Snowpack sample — Snodgrass Mountain, Crested Butte, Colorado (2/4/25, 12:06 PM MST)
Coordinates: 38.923, -106.968
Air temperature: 35 °F
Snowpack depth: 80 cm
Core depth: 10 cm
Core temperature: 32 °F
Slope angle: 14°, slope face: 78°
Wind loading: low
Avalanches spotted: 0
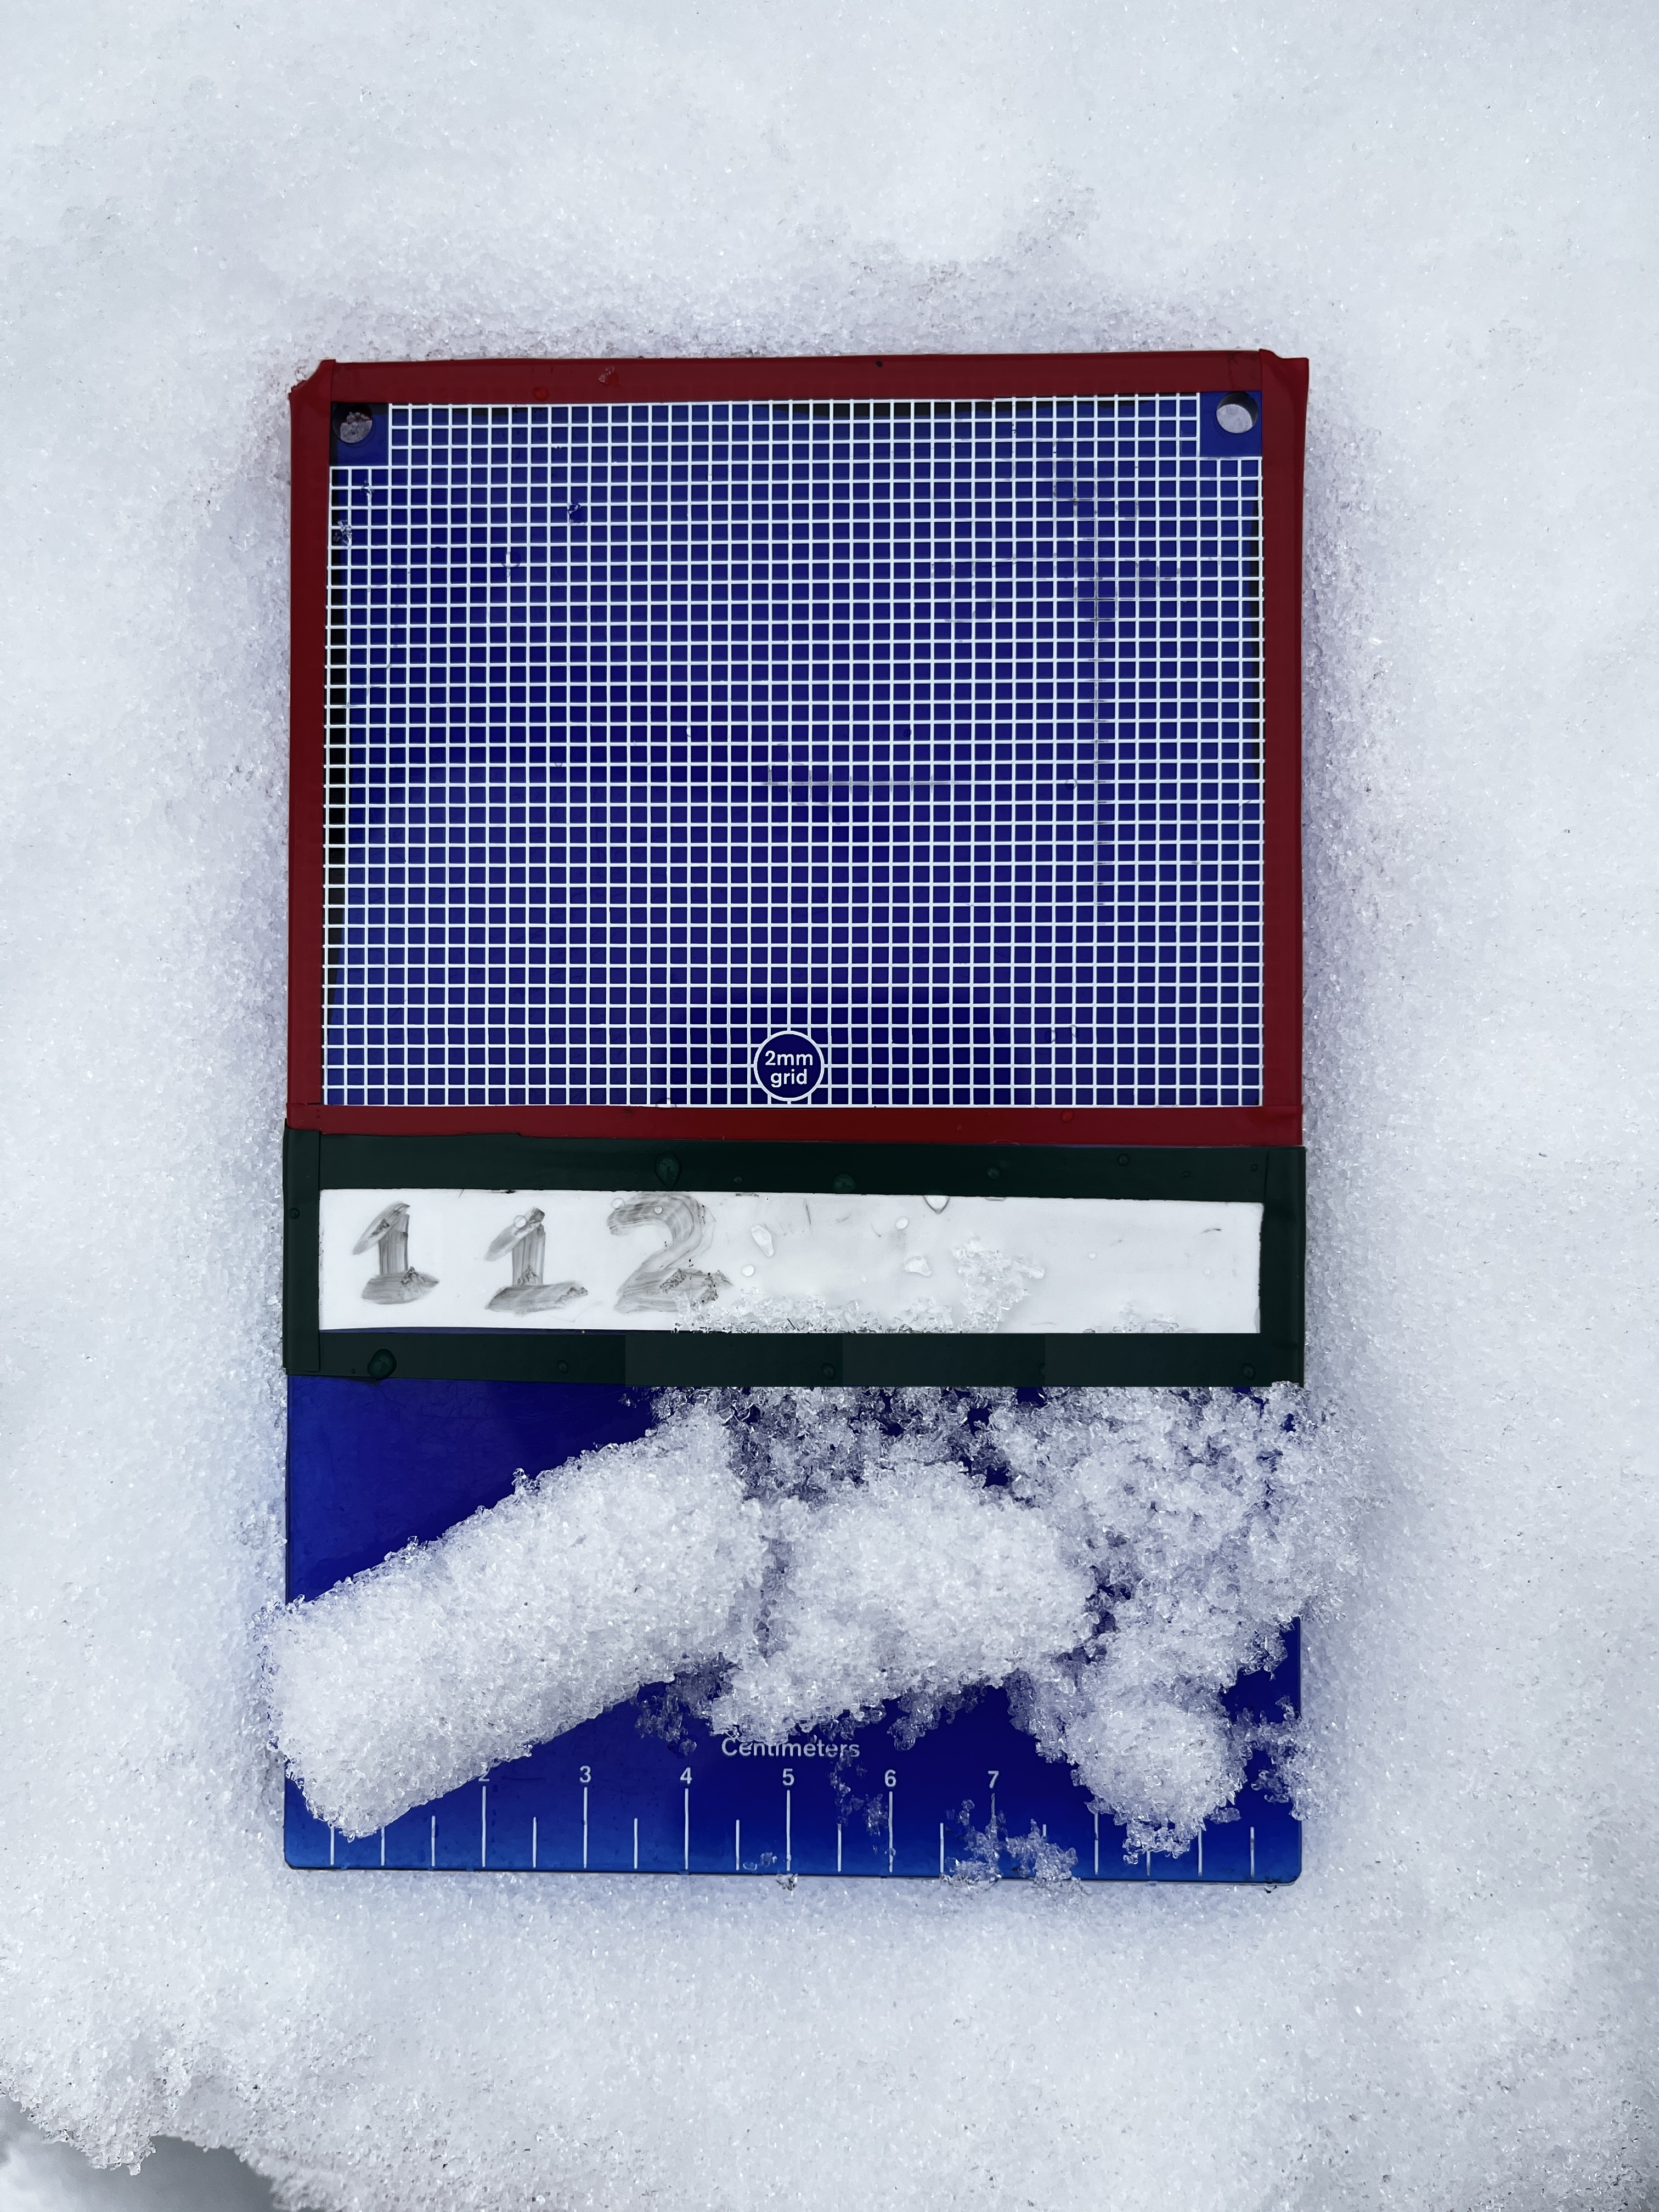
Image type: crystal_card
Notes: No avalanches nearby, unusually warm weather for the last month reported by residents, Collected 25 yards from treeline